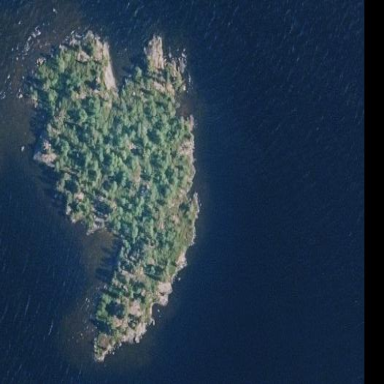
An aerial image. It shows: Islet.